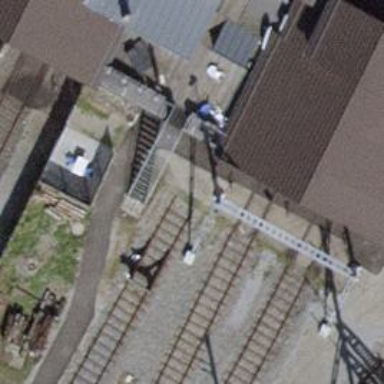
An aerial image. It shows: Railway buffer stop.